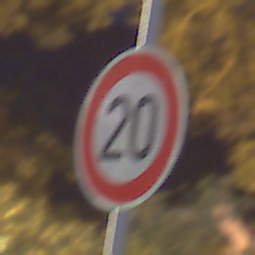
Verkehrszeichen: Geschwindigkeit20
Umgebung: Outdoor, Urban
Tageszeit: Night
Wetter: PartlyCloudy
Licht: Artificial
Jahreszeit: NotSpecified
Kontrast: HighContrast